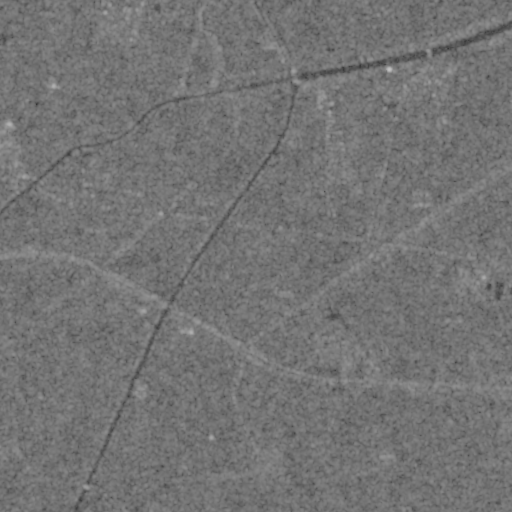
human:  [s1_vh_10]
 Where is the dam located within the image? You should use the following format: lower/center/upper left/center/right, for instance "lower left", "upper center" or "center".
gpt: The dam is located in the upper center of the image.
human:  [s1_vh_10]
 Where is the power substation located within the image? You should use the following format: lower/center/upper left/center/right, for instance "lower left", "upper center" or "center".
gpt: The power substation is located in the upper left of the image.
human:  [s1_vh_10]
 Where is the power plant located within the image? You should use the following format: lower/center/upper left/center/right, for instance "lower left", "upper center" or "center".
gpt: There is no power plant in the image.

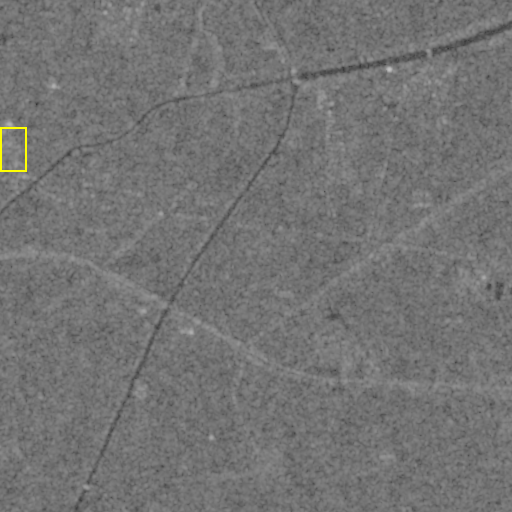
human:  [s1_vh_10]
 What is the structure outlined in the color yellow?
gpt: The structure outlined in yellow is a power substation.
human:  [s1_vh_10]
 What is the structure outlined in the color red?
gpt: There is no red outline.